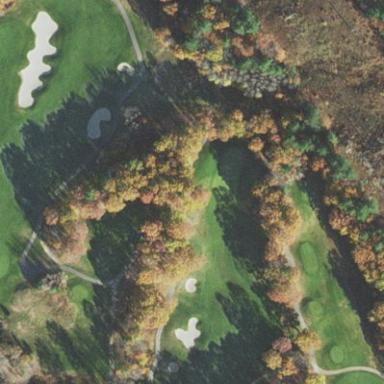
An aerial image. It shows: Rough area in golf course.